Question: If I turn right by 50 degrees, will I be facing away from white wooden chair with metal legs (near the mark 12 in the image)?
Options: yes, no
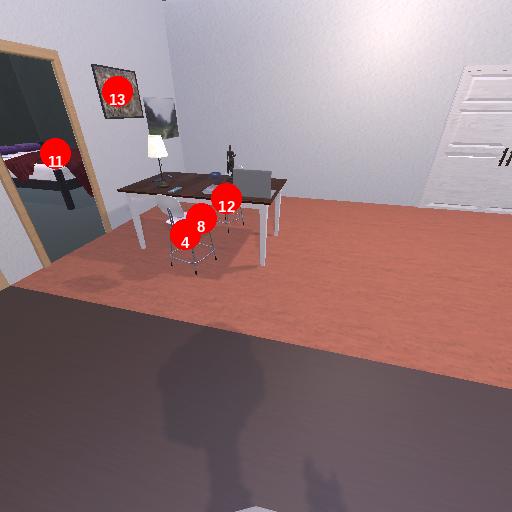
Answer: yes